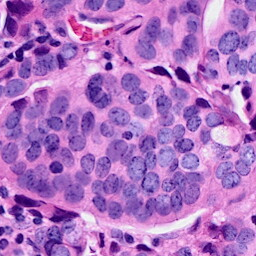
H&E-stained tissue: Breast